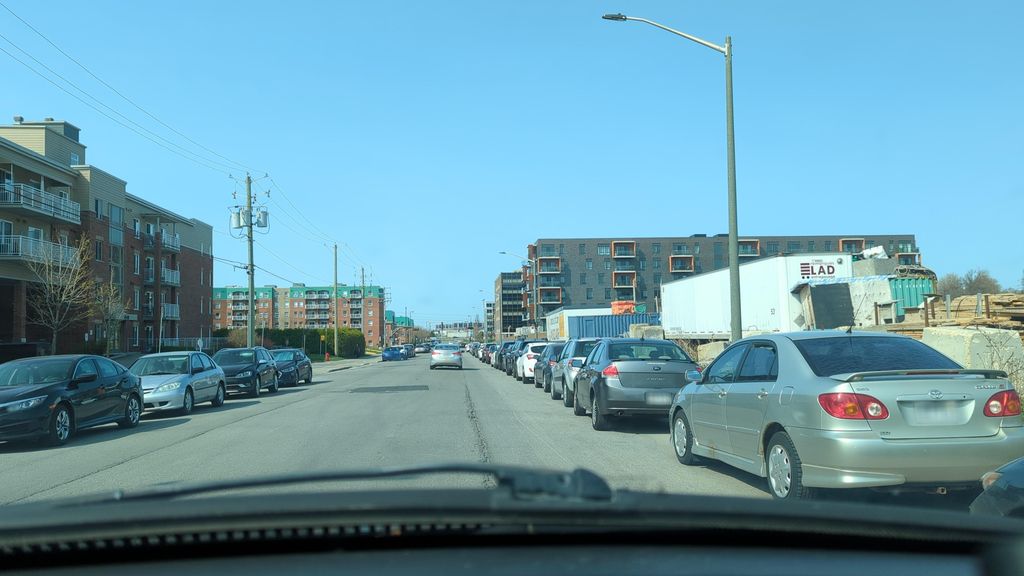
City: quebec_city